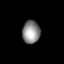
Tissue: lung
Cell type: Others
Senescence score: 0.601
Nuclear area (px): 391
Mean DAPI intensity: 142.008